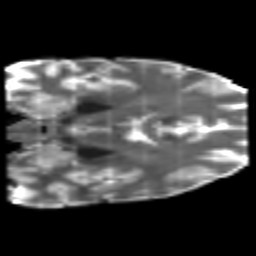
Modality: T2w
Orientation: coronal
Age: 21
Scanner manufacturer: philips
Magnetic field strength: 3 T
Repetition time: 8.584 s
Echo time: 0.1268 s